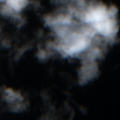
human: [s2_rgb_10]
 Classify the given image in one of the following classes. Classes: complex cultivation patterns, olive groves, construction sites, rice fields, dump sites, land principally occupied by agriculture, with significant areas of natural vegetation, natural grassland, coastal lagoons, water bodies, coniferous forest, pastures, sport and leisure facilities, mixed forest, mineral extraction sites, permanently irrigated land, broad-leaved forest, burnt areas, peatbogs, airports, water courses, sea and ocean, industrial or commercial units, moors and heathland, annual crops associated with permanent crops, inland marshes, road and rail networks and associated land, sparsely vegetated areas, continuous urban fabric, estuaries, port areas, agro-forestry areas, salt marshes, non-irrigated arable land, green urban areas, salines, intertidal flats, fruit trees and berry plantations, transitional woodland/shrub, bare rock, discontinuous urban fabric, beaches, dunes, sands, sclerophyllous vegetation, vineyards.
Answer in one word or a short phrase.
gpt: sea and ocean